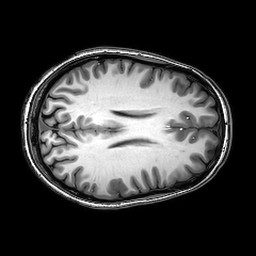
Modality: T1w
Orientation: axial
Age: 24
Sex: female
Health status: healthy
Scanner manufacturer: philips
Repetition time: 0.008137 s
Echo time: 0.00374 s